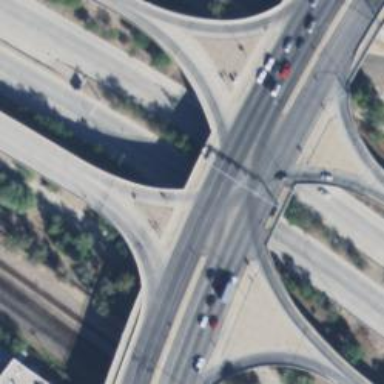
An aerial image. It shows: Trunk link highway passing over bridge.